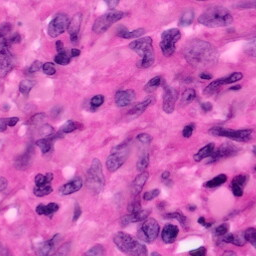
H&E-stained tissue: Pancreatic